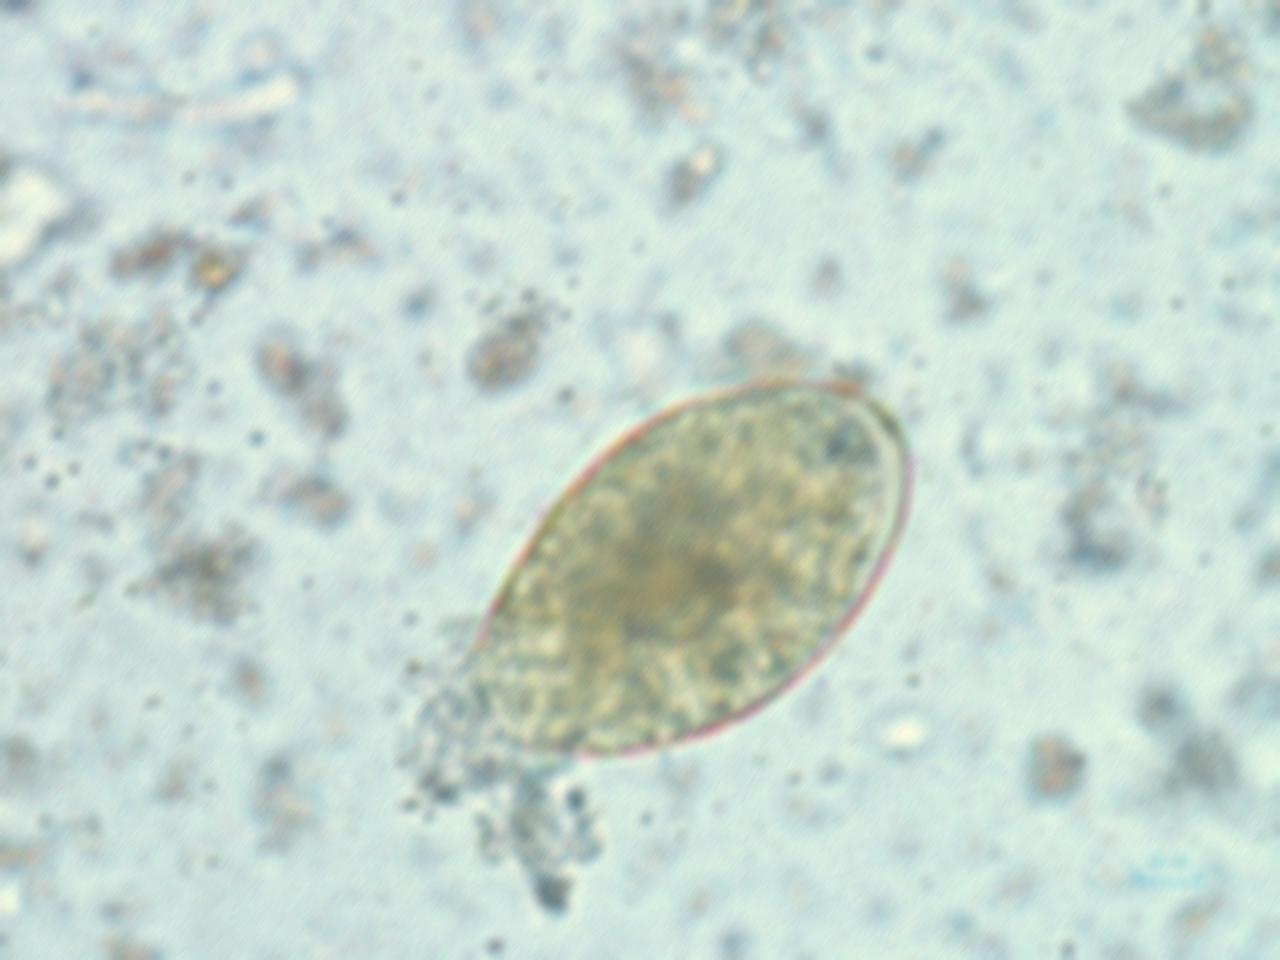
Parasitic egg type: Fasciolopsis buski